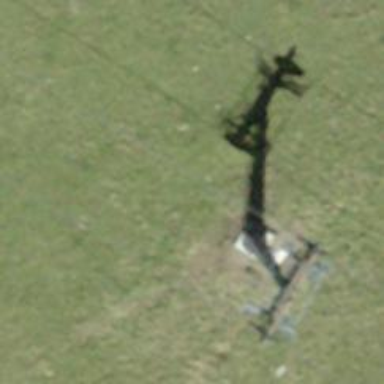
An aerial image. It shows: Pylon for aerialway.